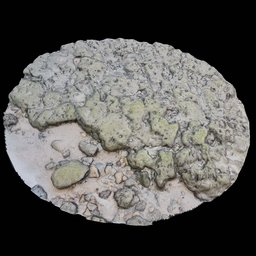
Label: nature